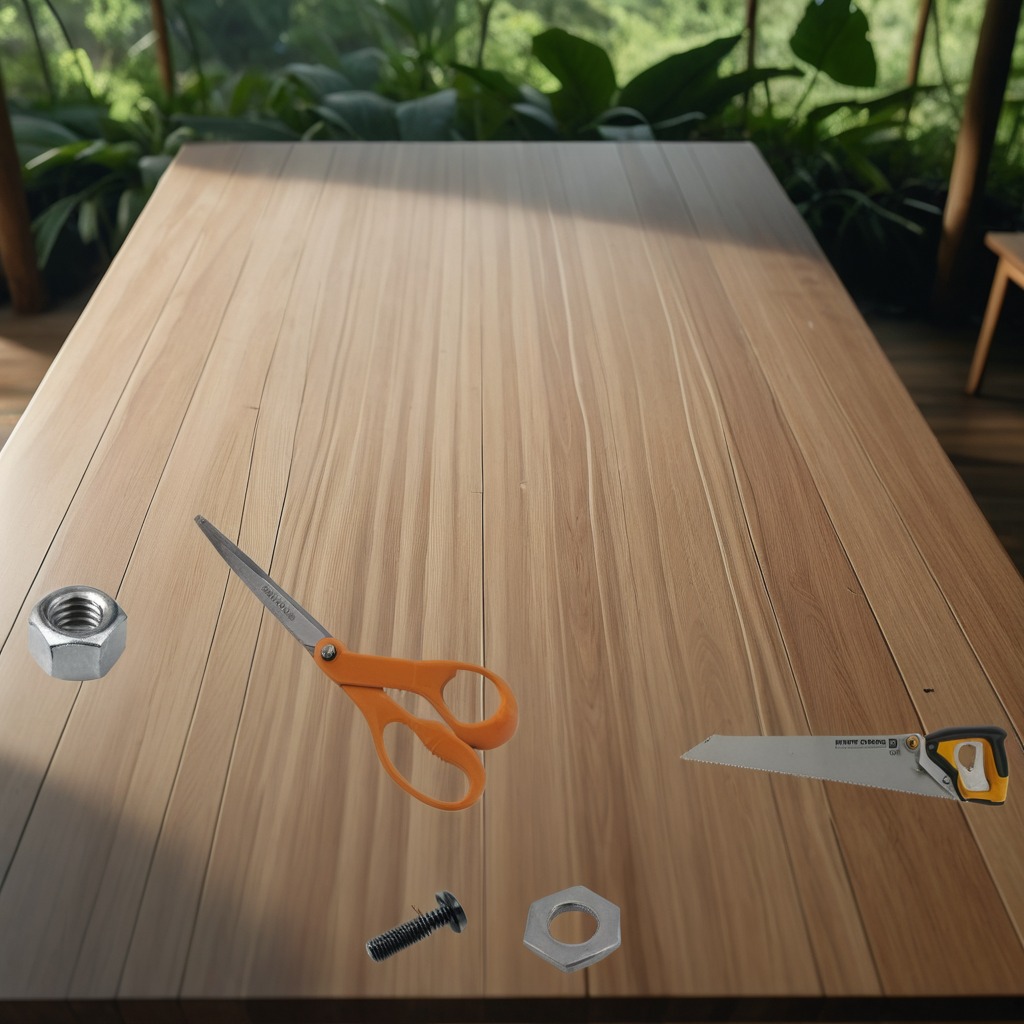
A flat metal washer, a metal machine screw, a handheld metal saw, a metal nut, and a pair of scissors are lying on a wooden table inside a jungle field workshop tent.